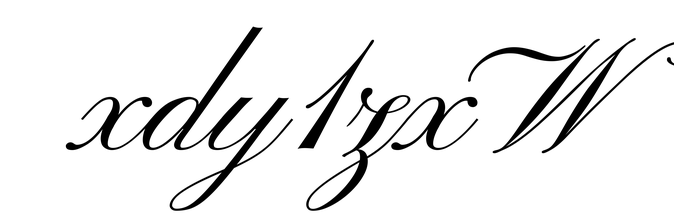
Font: PinyonScript-Regular